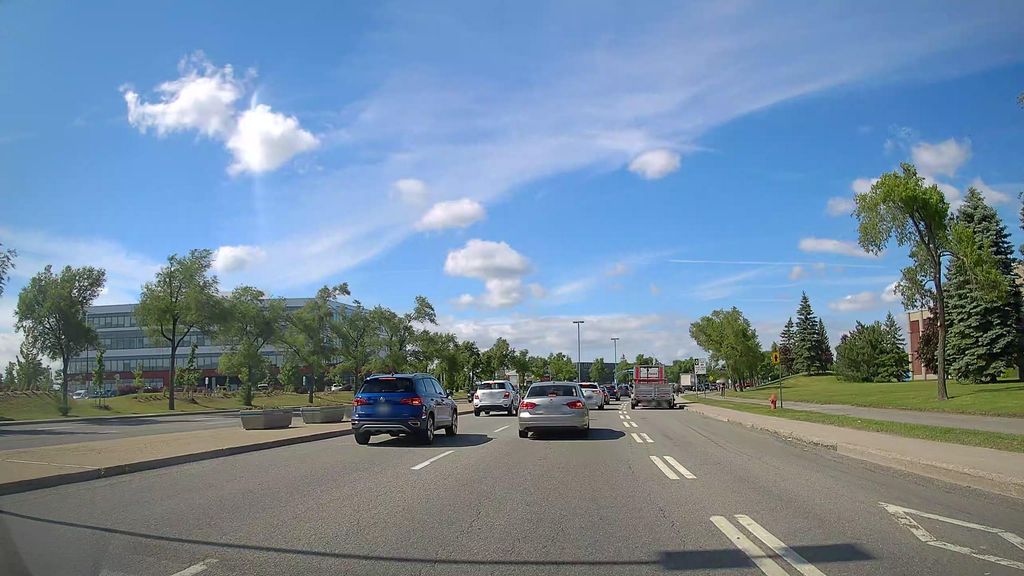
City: montreal